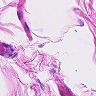
Metastatic tissue present: no